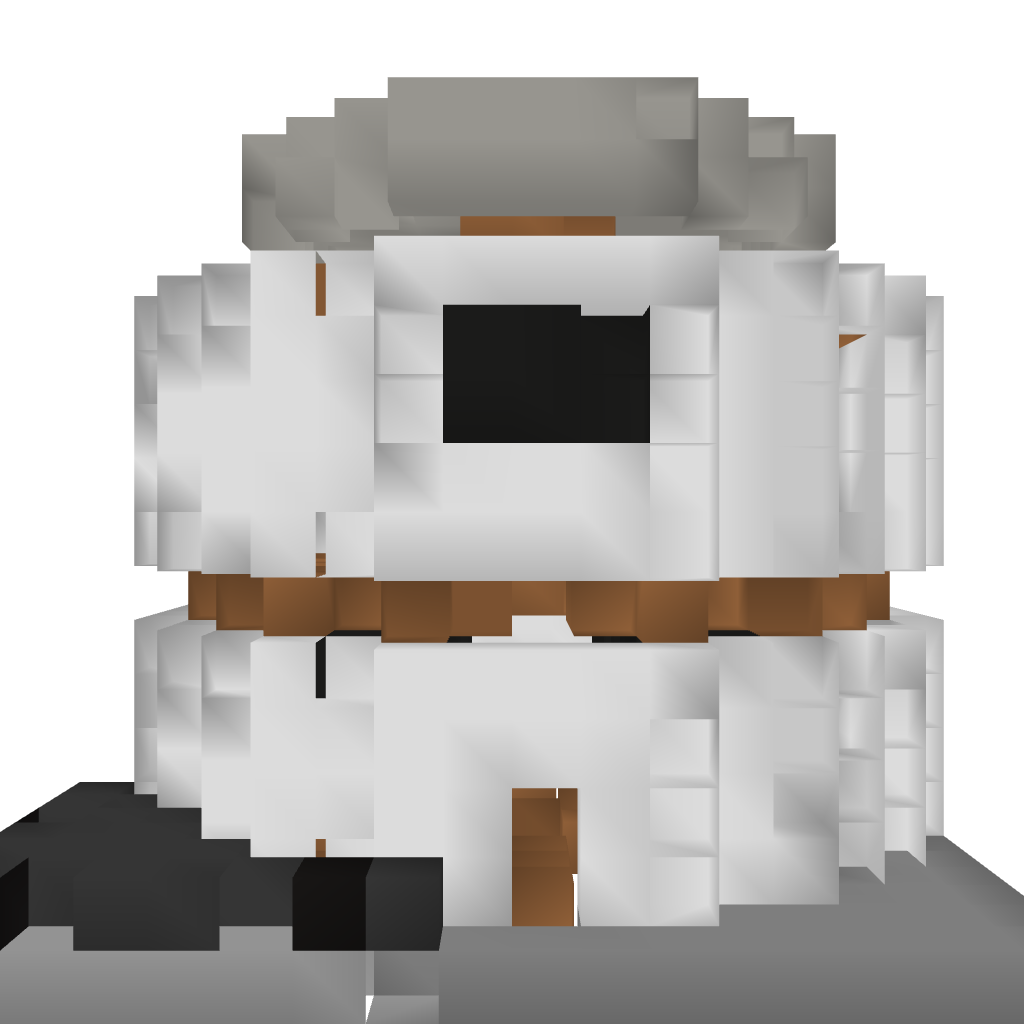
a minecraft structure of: Obi's Pokecenter